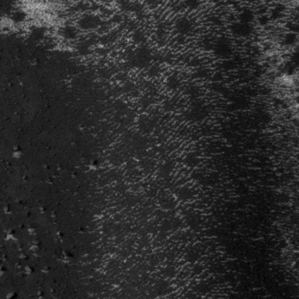
Label: frost